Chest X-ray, PA view. Patient: 42 years old, sex F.
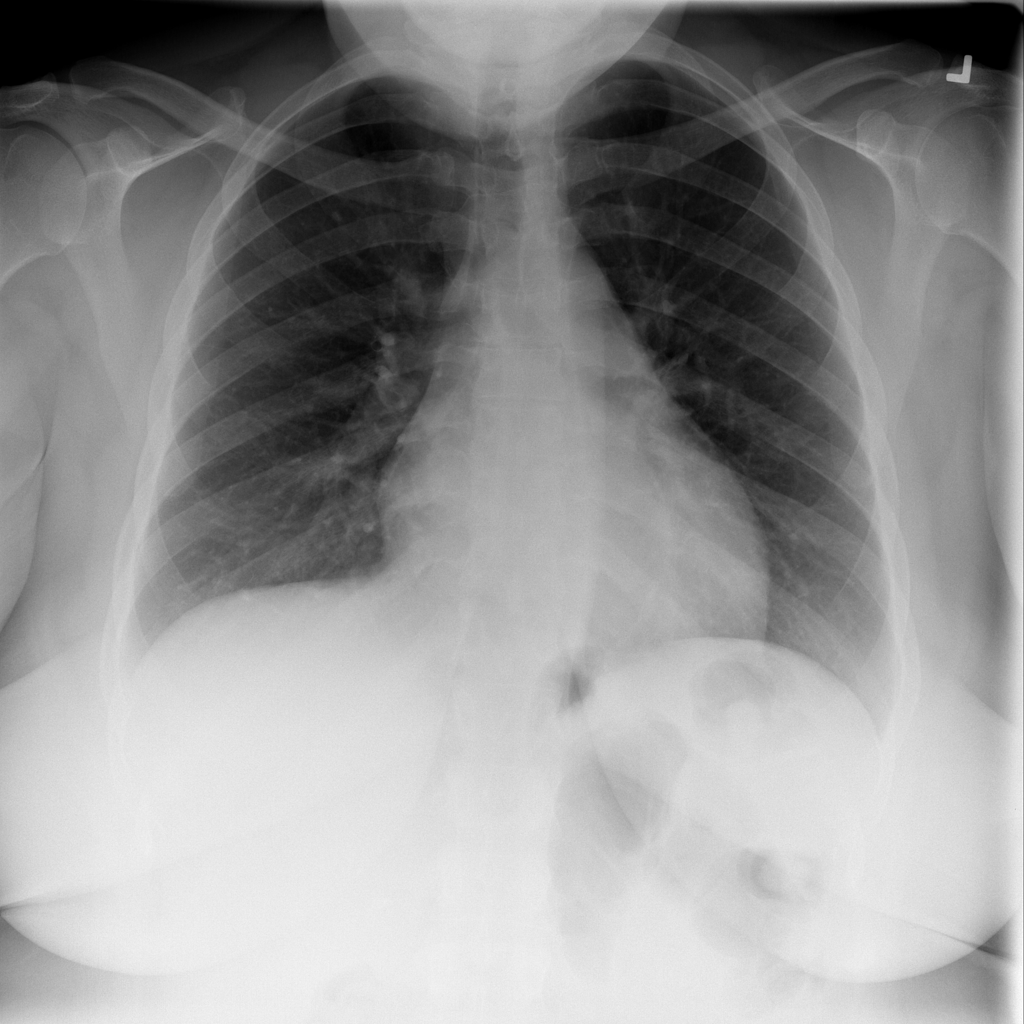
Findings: No Finding